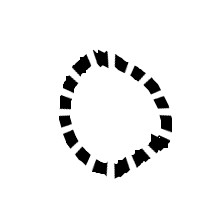
Shape: circle